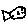
Label: fish